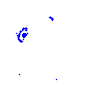
Particle: kaon